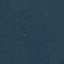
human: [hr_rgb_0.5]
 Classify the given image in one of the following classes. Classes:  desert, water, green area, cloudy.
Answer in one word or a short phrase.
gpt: green area